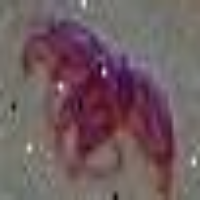
Label: metaphase